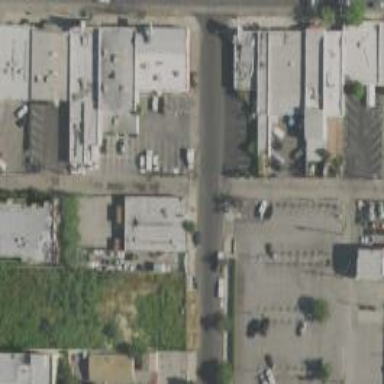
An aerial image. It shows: Alley classified as service road.